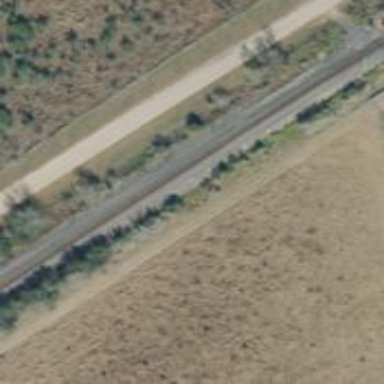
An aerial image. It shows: Railway track.